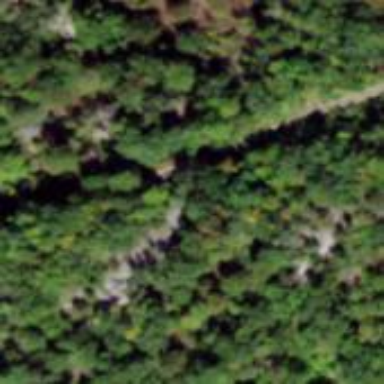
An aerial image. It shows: Trail path.